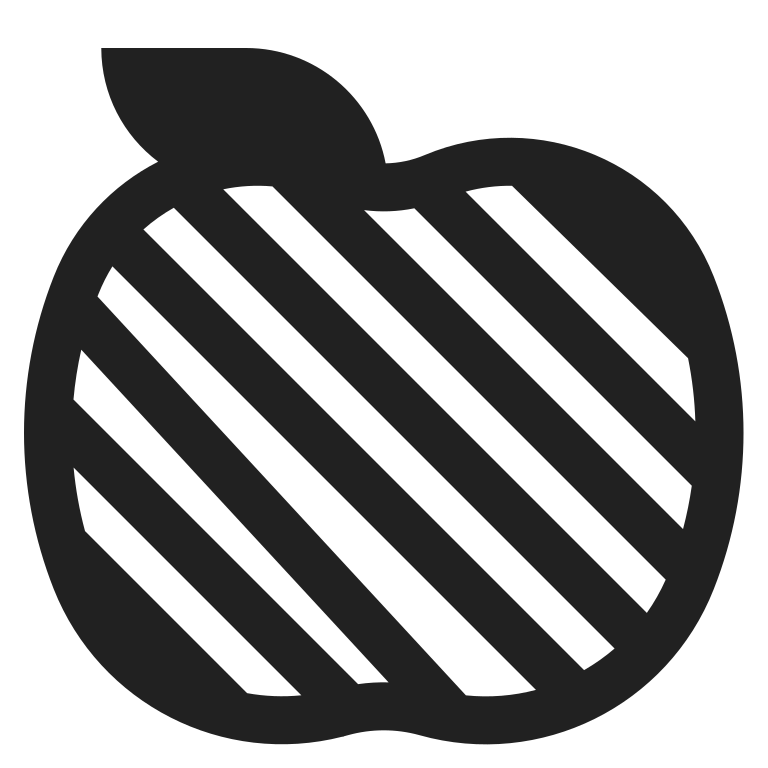
red apple high contrast